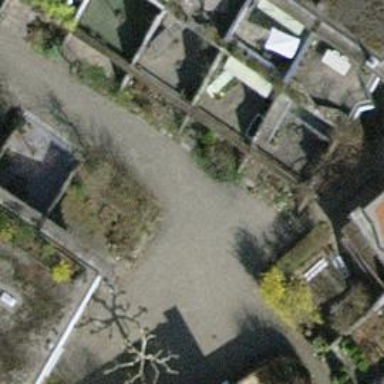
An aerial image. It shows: Alleyway with paving stones.